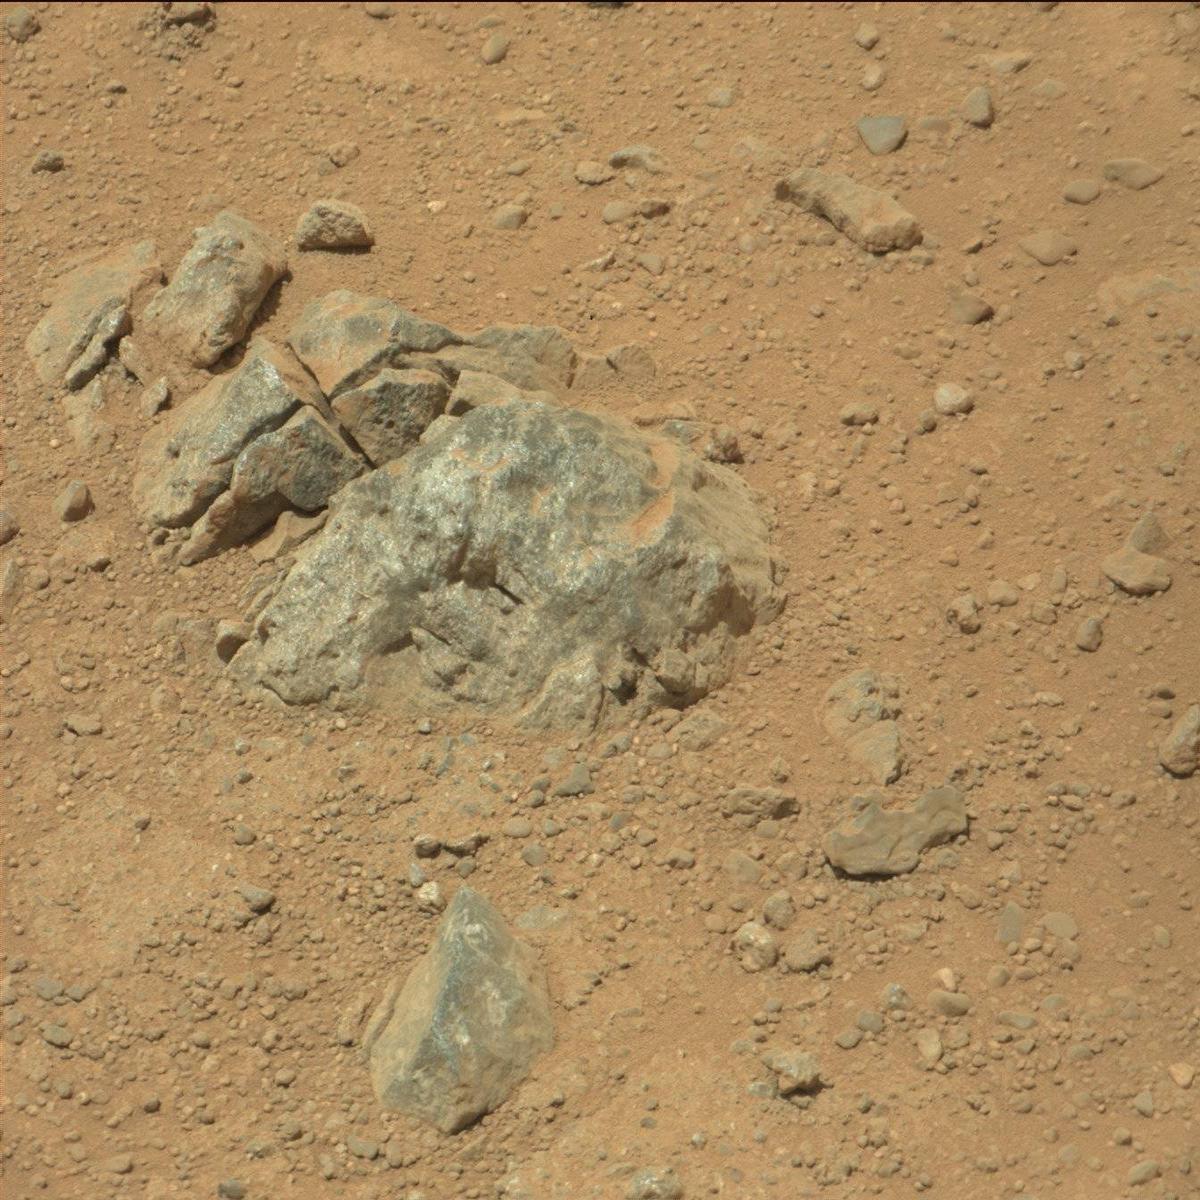
Terrain classes present: Bedrock, Rock, Sand / Soil